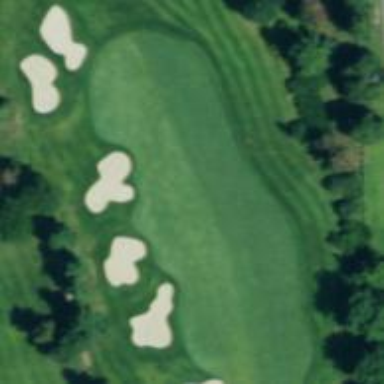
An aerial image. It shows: Golf hole.